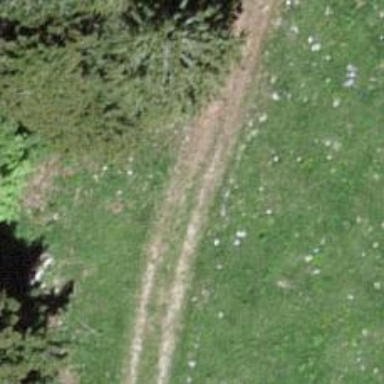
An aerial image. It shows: Track with grade5 tracktype.